Aerial crown-view tile of a tropical tree (Barro Colorado Island, Panama), acquired 20241216:
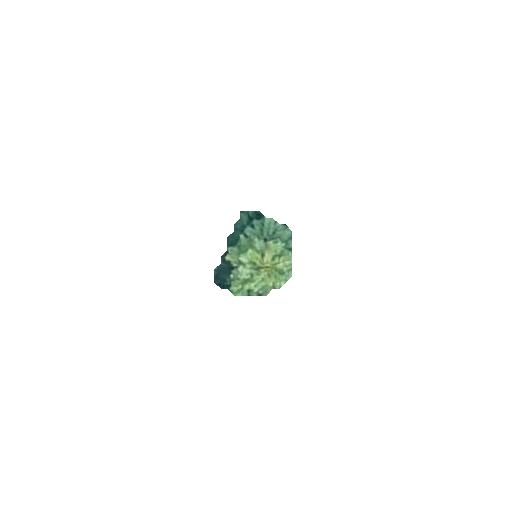
Species: Trattinnickia aspera
GBIF accepted scientific name: Trattinnickia aspera
Crown area: 7.083 m²